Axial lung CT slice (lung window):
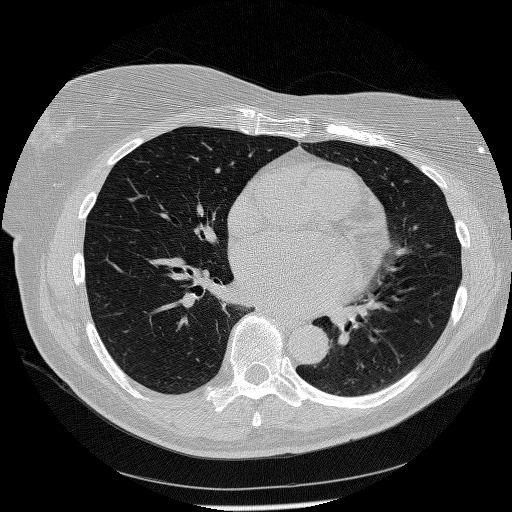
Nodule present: no